Interaction volume radius: 10 \u00c5
Interaction volume height: 20 \u00c5
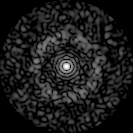
Disorder parameter: 0.8075